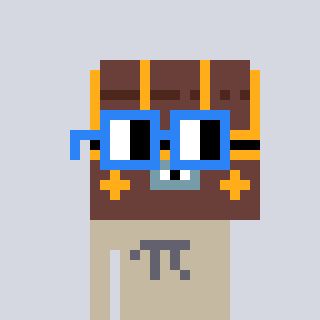
a pixel art character with square blue glasses, a treasure chest-shaped head and a bege-colored body on a cool background